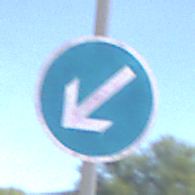
Verkehrszeichen: VorgeschriebeneVorbeifahrtLinks
Umgebung: Outdoor, RoadRail
Tageszeit: MorningAfternoon
Wetter: PartlyCloudy
Licht: Natural
Jahreszeit: NotSpecified
Kontrast: HighContrast